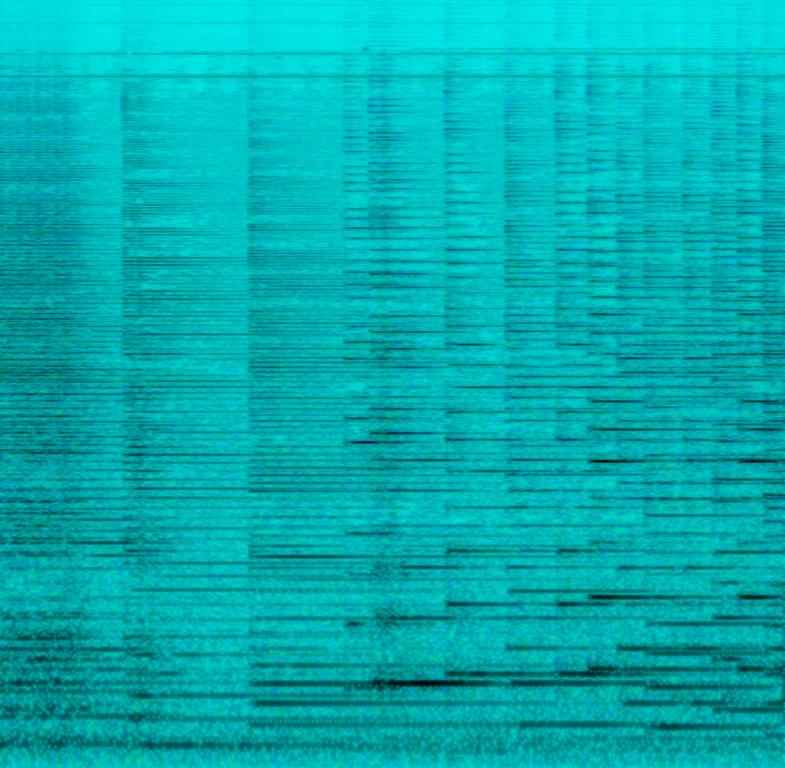
The low quality recording features a harpsichord melody being played. The recording is extremely noisy and it sounds passionate and emotional.